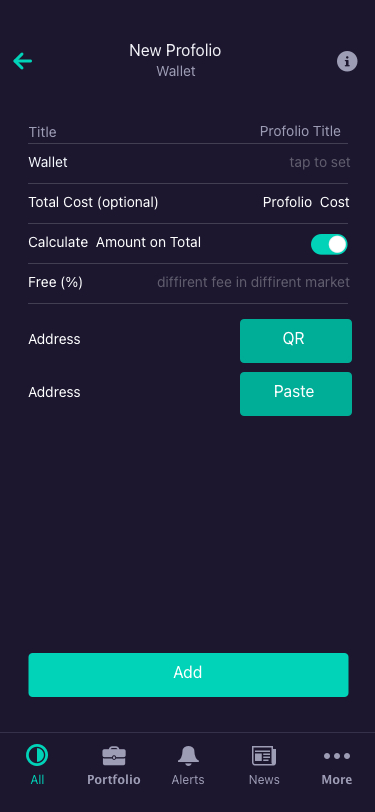
Text in this UI design:
New Profolio
Wallet
All
Portfolio
Alerts
News
More
Wallet
tap to set
Total Cost (optional)
Profolio  Cost
Calculate  Amount on Total
Free (%)
diffirent fee in diffirent market
Address
Default
QR
Address
Default
Paste
Title
Profolio Title
Add